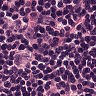
Metastatic tissue present: yes